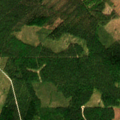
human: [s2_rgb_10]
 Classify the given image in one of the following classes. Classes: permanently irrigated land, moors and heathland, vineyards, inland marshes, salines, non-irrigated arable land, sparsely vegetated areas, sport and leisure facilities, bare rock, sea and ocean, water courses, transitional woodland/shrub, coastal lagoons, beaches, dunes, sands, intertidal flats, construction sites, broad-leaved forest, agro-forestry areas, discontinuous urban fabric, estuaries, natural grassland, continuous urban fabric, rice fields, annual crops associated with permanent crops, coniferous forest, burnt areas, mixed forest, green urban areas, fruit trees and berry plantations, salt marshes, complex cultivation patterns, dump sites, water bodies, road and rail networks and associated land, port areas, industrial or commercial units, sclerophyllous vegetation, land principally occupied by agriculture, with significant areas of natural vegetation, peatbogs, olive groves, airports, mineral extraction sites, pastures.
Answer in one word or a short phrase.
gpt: coniferous forest, mixed forest